Field crop: maize
Growth stage: 2
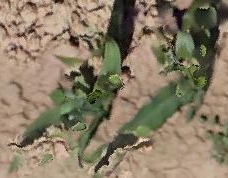
Species: maize